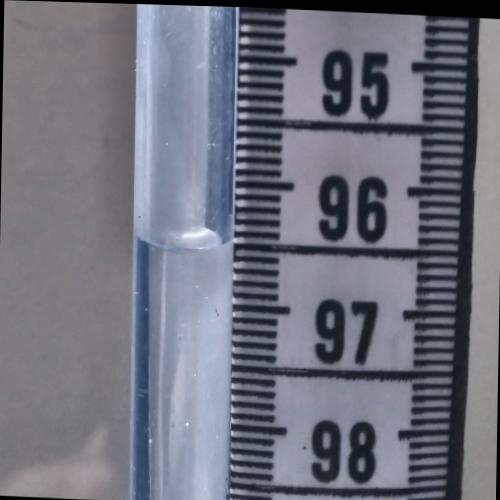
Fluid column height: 96.5 cm